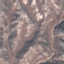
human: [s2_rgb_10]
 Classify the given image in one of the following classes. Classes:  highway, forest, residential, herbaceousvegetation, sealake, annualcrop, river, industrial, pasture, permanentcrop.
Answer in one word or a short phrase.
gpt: HerbaceousVegetation